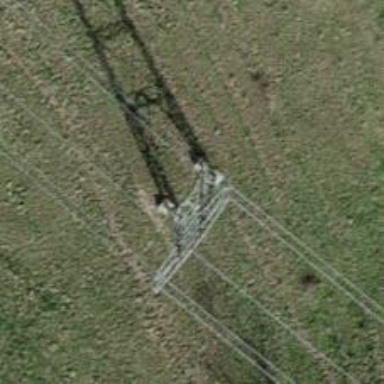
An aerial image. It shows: Power tower.